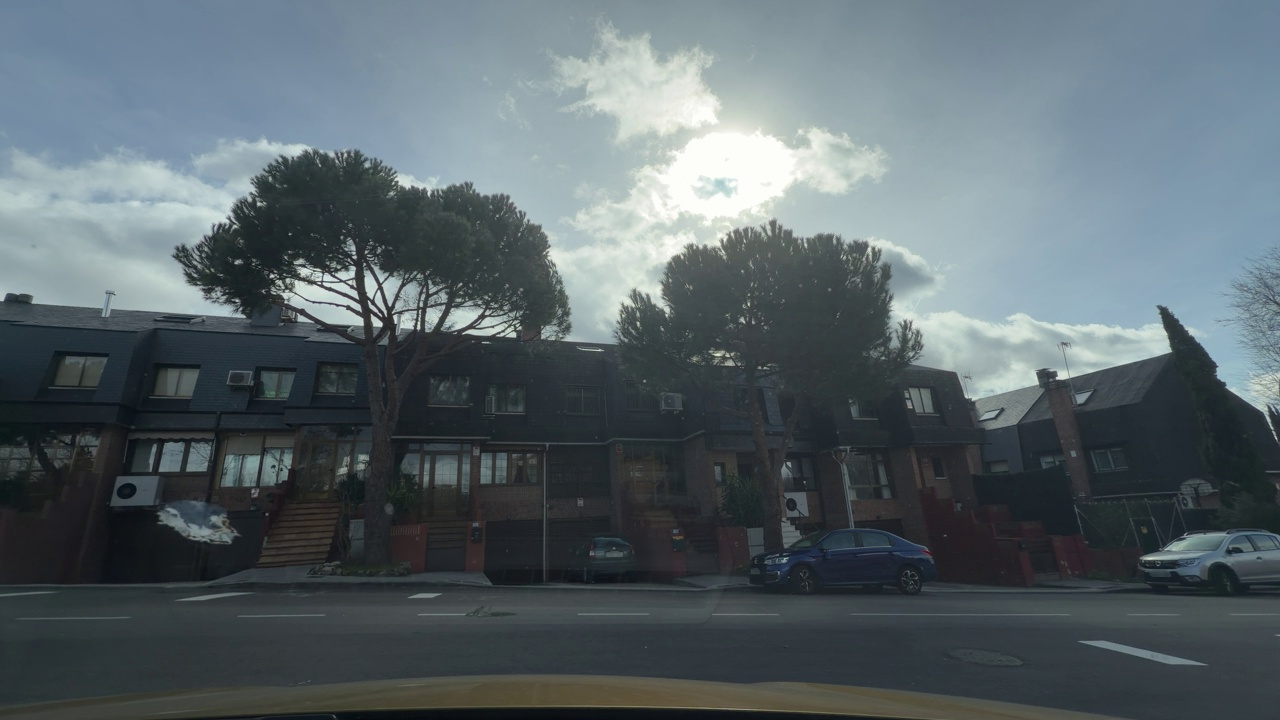
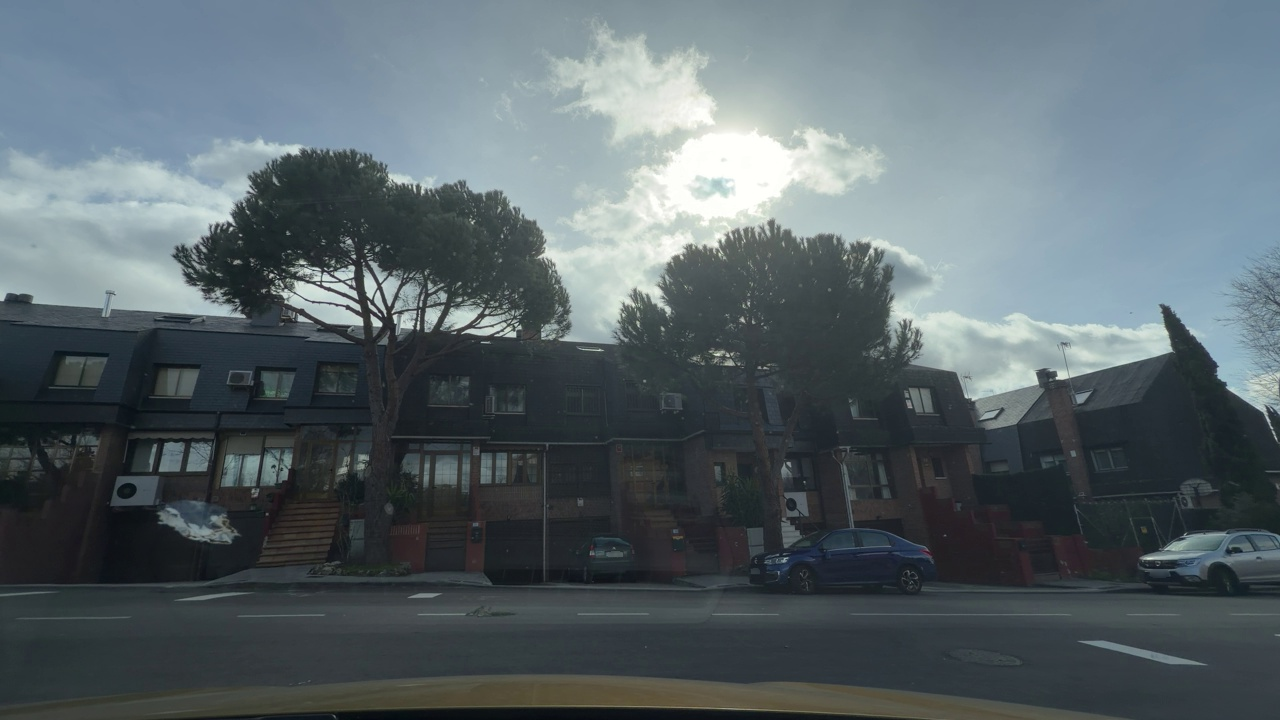
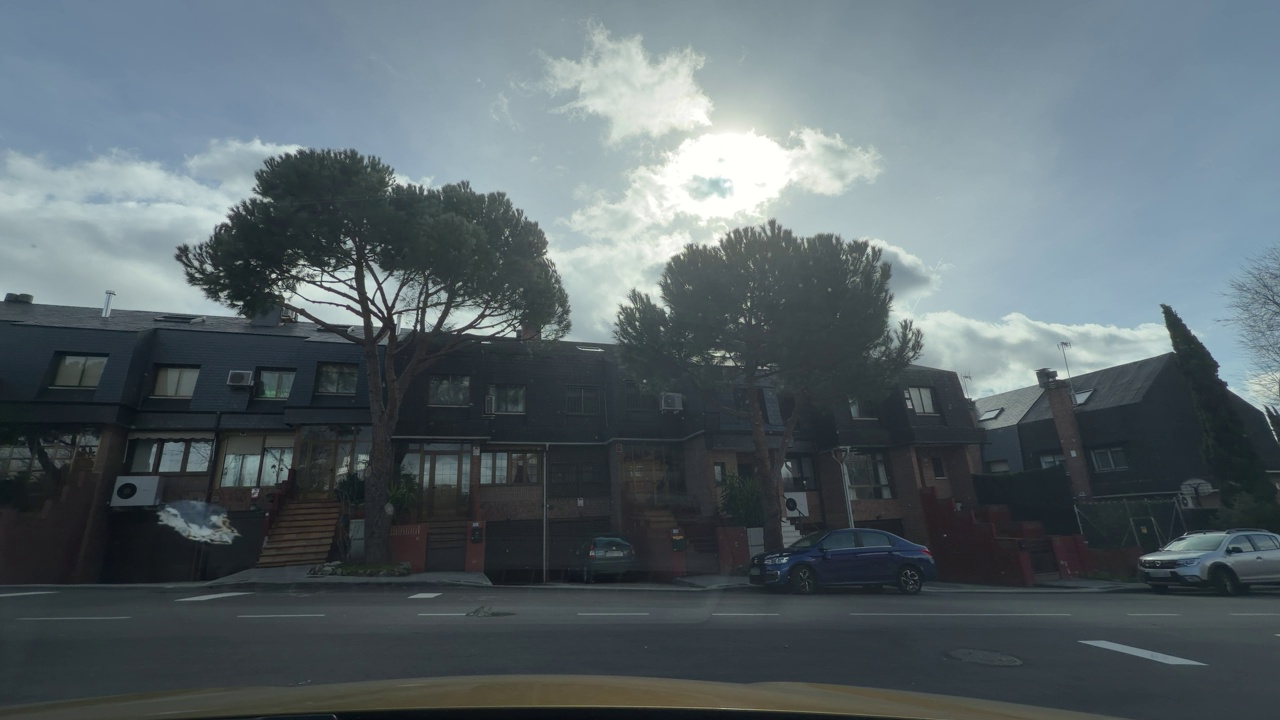
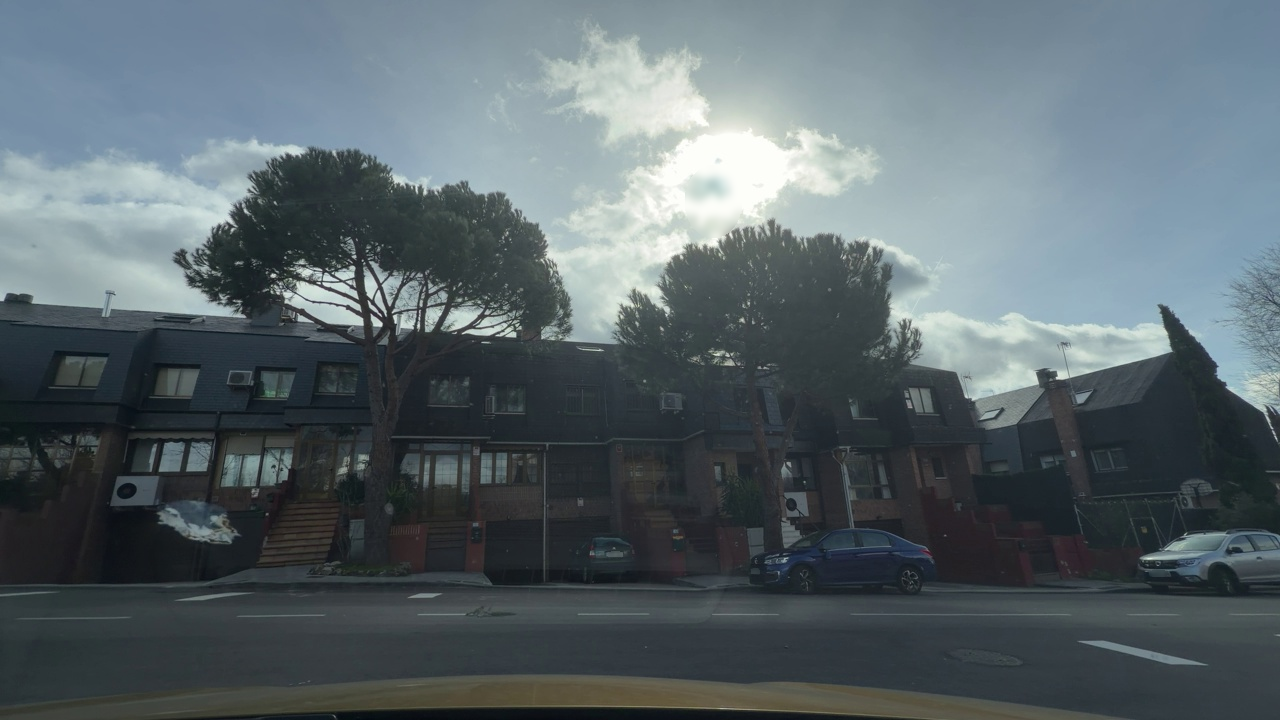
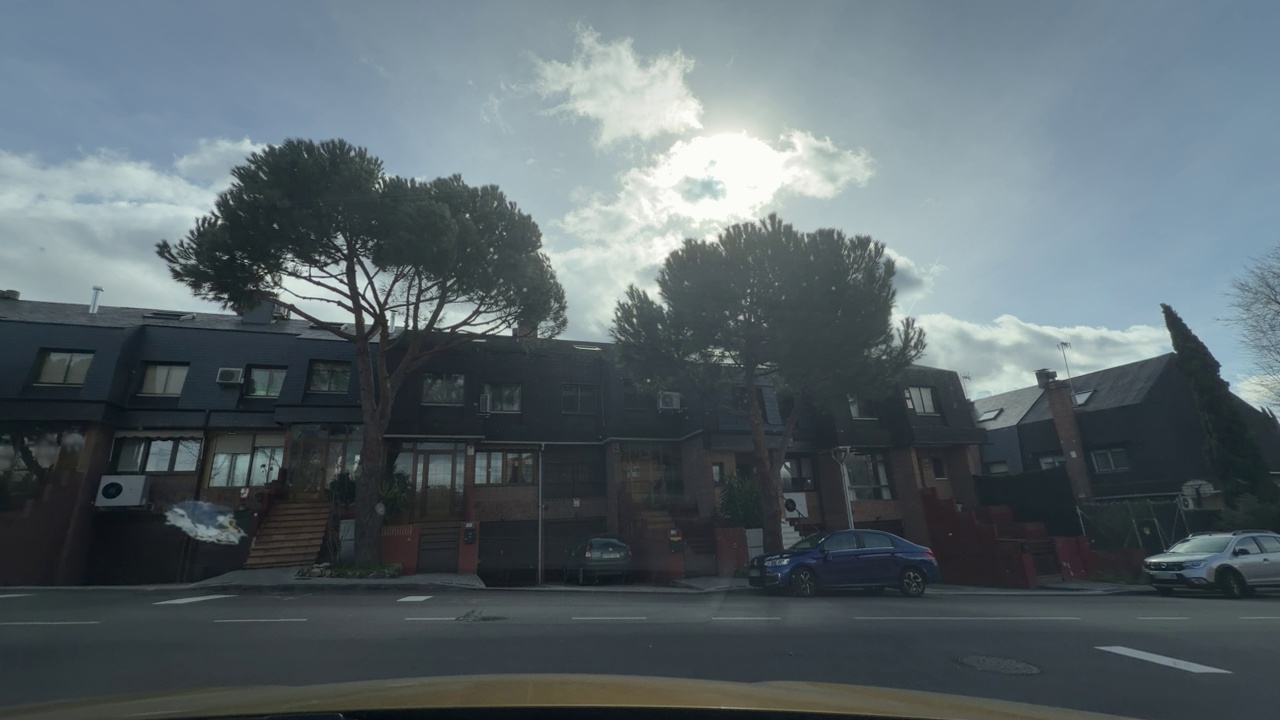
Situation: Merging lane
Question: Do the outer lane markings of an adjacent lane converge into the ego lane?
Answer: No
Reasoning: There are no lane markings from an adjacent lane converging into the ego lane, it’s simply a vehicle pulling out from a stopped position on an urban road, without a marked lane taper or merge markings.